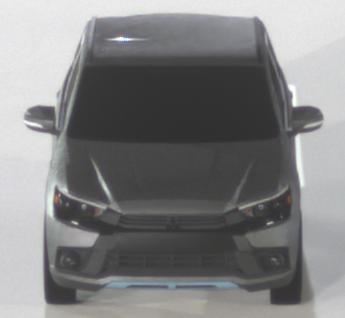
Make: Mitsubishi
Model: Outlander 2.0 Plug-In Hybrid
Detailed model: Outlander (III) Plug-In Hybrid
Model produced from: 2015/10
Model produced until: 2018/08
Doors: 5
Color: gray
Road condition: dry road
Daytime: night
Contrast: high contrast